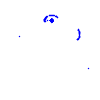
Particle: proton